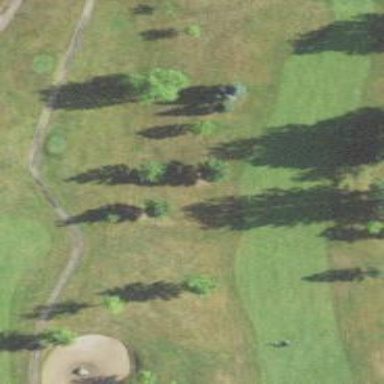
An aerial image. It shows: Golf fairway surrounded by grass.